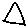
Label: triangle